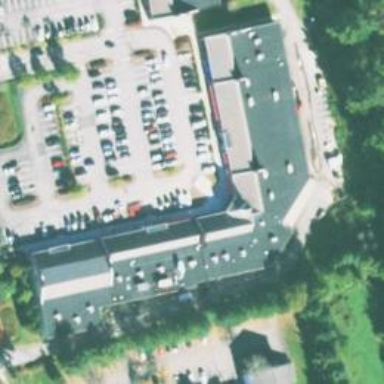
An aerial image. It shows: Supermarket.